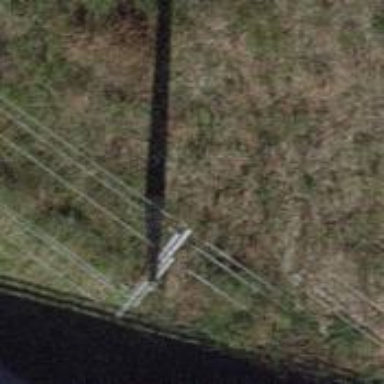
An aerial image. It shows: Concrete power tower.